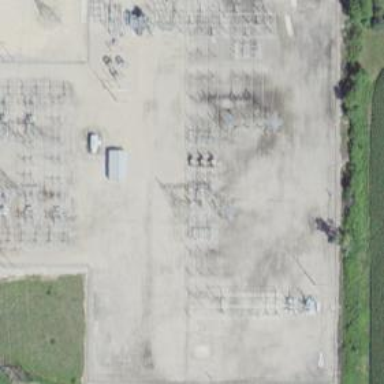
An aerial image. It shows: Switch for power supply.